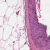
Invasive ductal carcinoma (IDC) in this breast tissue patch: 0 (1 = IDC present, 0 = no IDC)